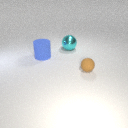
large blue rubber cylinder in front of large cyan metal sphere